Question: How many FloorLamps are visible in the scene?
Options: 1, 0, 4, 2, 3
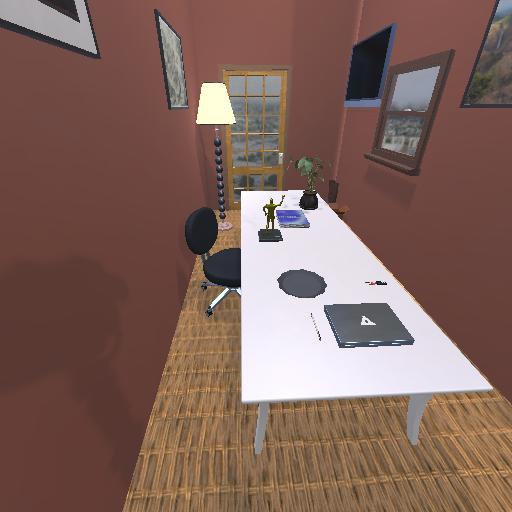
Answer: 1